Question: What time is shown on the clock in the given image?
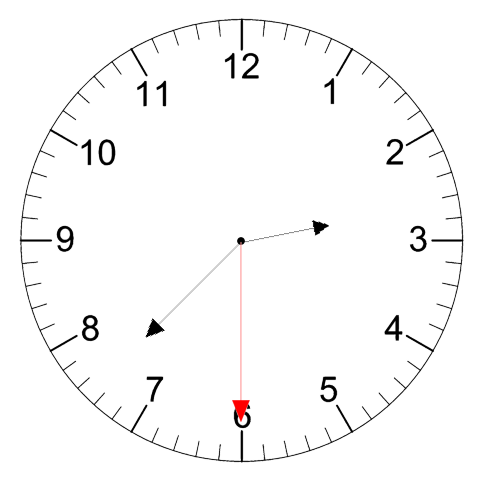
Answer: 02:37:30